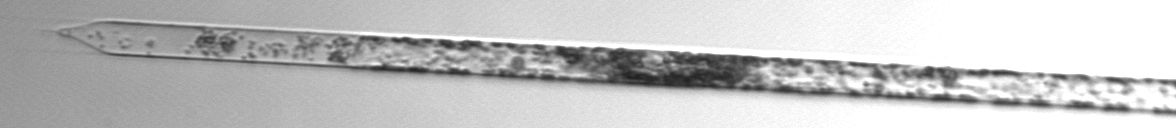
Label: Rhizosolenia